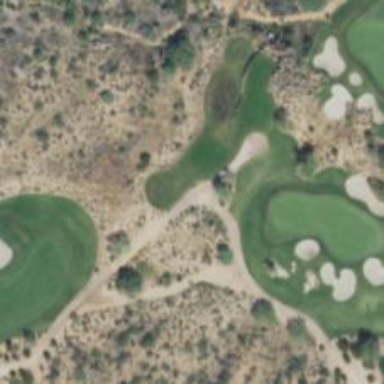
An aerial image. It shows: Path for golf carts.